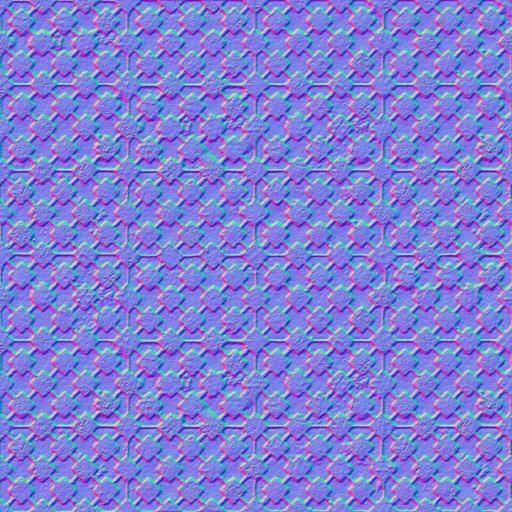
cobblestone pavement paving stones